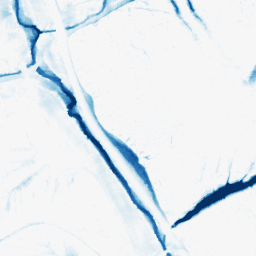
Category: morphological
Decomposition family: morphological_ellipse
Decomposition parameters: operation: closing
width: 20
height: 30
Upsampling method: edge_directed
Upsampling parameters: scale: 4
Upsampling scale: 4